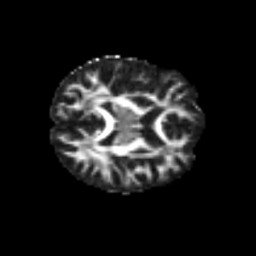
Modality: FA
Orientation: axial
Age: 48
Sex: female
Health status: ill
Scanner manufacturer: siemens
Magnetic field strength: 3 T
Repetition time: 8.7 s
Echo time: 0.11 s